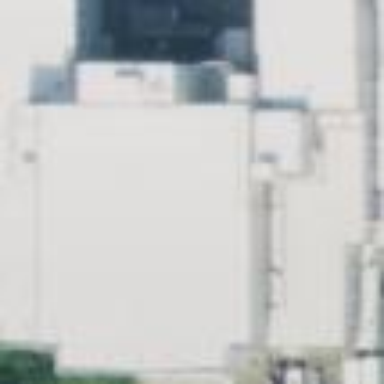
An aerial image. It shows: Sports center building.